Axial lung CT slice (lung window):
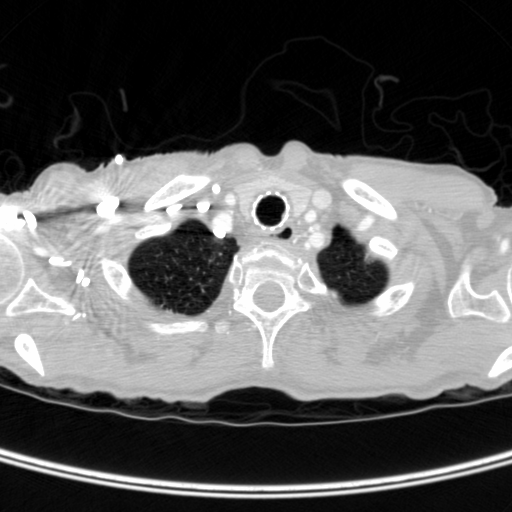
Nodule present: no